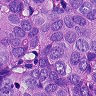
Metastatic tissue present: yes